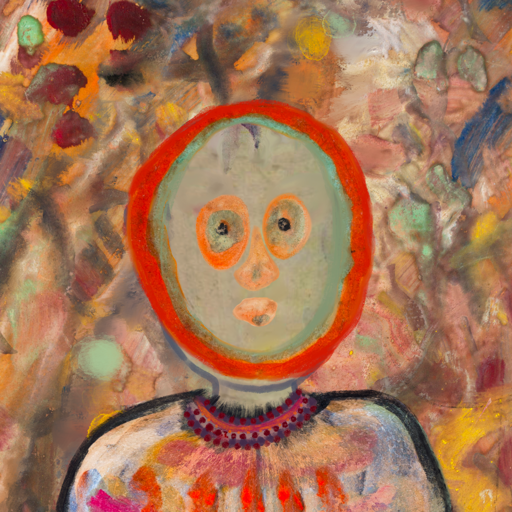
Background: Mother_And_Son_Mother, Head And Neck Front: Hill_Girl, Face Front: Childish, Bust: Childish, Hair Front: Sisters, Head Accessory: Blank, Second Necklace: Blank, Necklace: Roy_Bahadur, Baby: Blank